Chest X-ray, PA view. Patient: 39 years old, sex F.
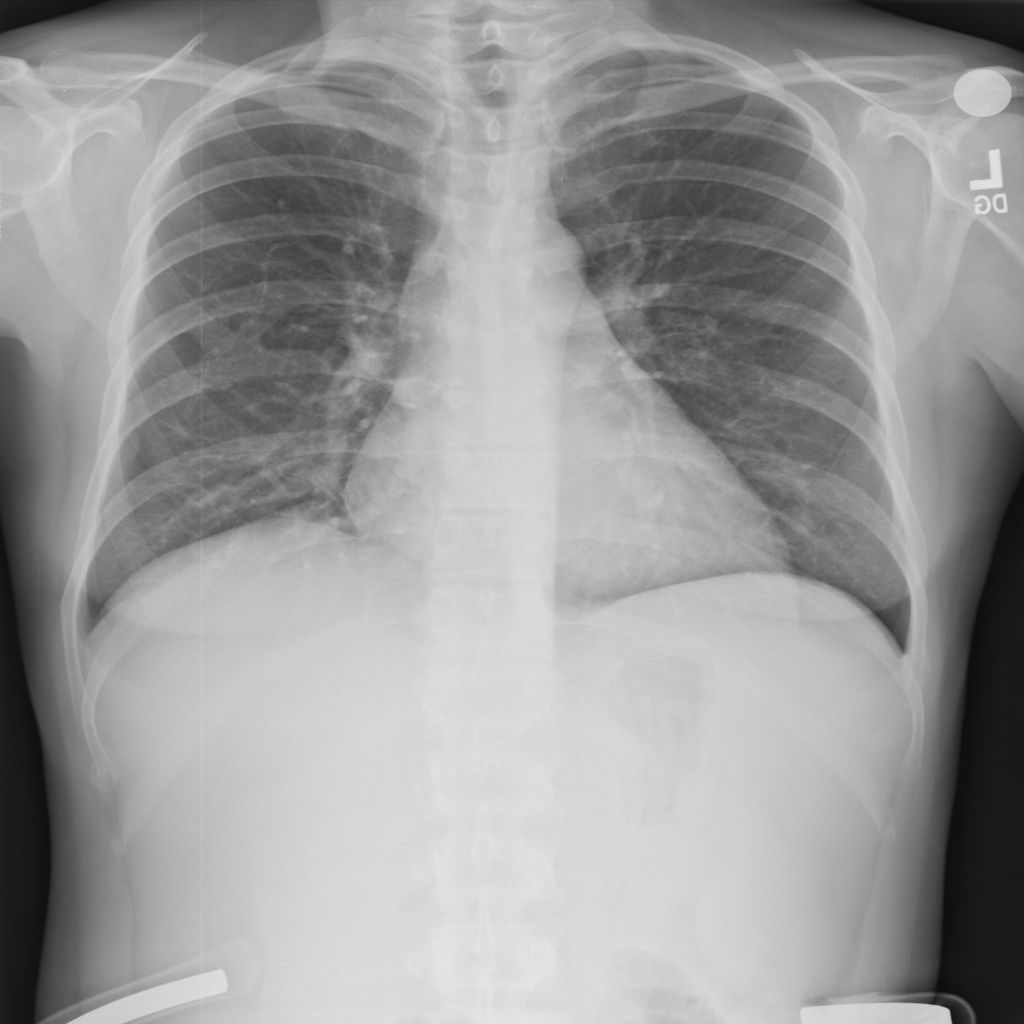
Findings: No Finding